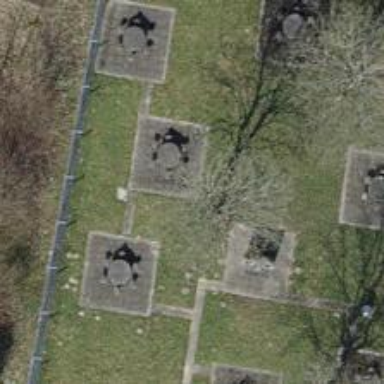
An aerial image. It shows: Picnic table located in leisure land area.